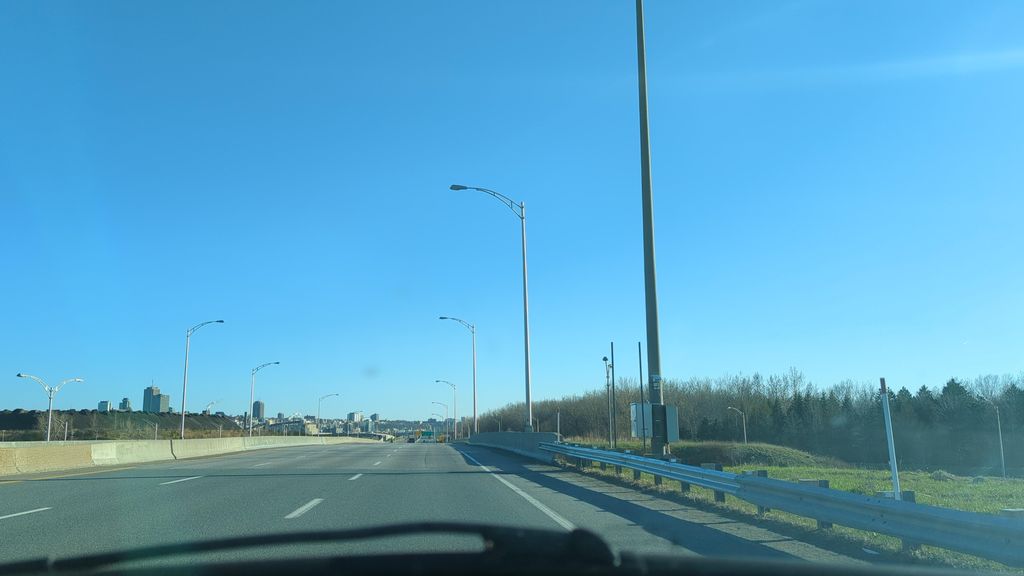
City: quebec_city